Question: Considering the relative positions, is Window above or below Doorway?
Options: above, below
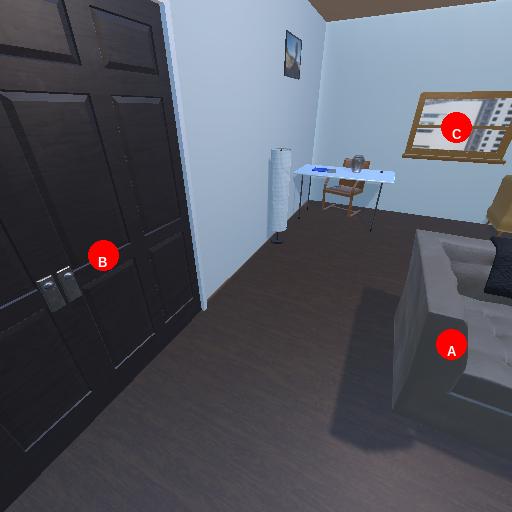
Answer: above